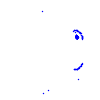
Particle: pion